Question: I am writing a program in Qt that looks like this:

The main window is my class 'Window : QWidget', it has a 'QGridLayout' containing four other widgets ('Input_Menu : QWidget' and 'Output_Menu : QWidget', and then two 'Canvas : QWidget')
I would like to trigger certain events when the user strikes a key. The problem is, the 'Window' sometimes loses focus (it goes, say to 'Input_Menu', or maybe a button in 'Input_Menu'...)
I have tried the following solutions, but they seem unsatisfactory (and dirty):
1. Give Window the focus whenever it loses it.
2. Tell each widget who could have the focus to trigger Window's KeyPressEvent function (or a clone of it) whenever it receives a keyboard event.
Ideally, I would like that if a widget receives an event (say a keyboard event) and doesn't know what to do with it, it should automatically call its parent's event handler. I would have hoped this to be a default feature of Qt but it doesn't look like it. On the other hand I am really confused about the whole focus thing, I don't really get what's going on. Can someone explain this to me: I have included a 'std::cout << "key pressed" << std::endl;' in my 'Window::KeyPressEvent' function. When I first run my program, it seems the focus is on the top QComboBox in 'Input_Menu': if I hit the Up/Down keys, I navigate in that box and no "key pressed" is showed in my console. If I hit most letters, nothing happens. But if I hit Left/Right keys, I do get a "key pressed" in my console!?
Thanks a lot in advance for your insights.
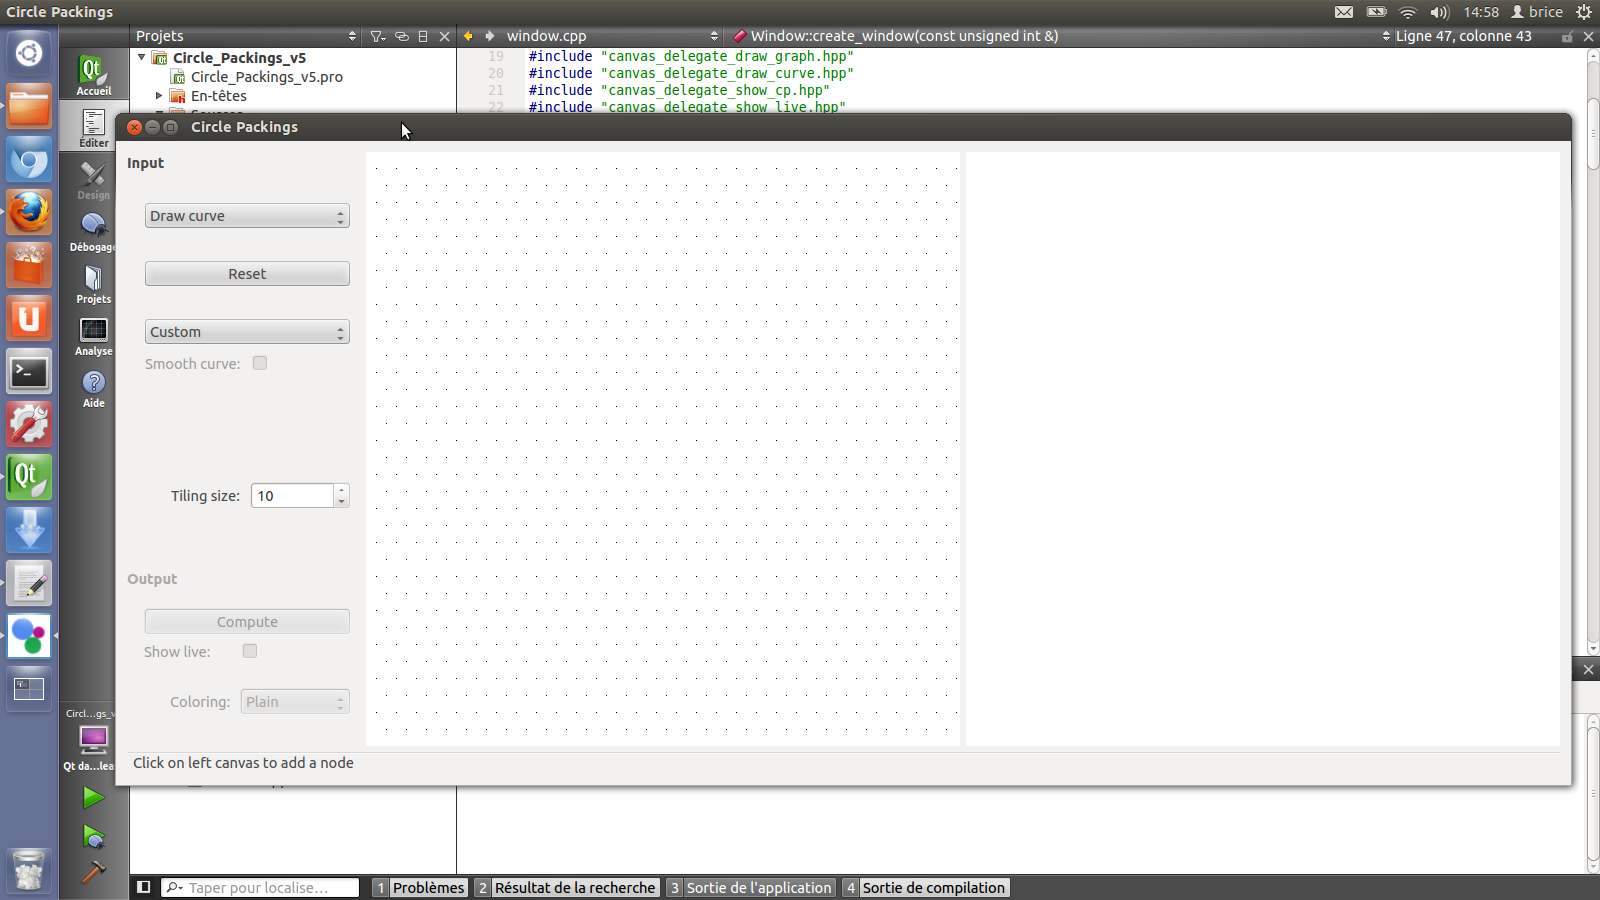
Answer: Actually, I found that for keys that are (such as Shift, Control), Qt supports finding out whether they are pressed.
Eg : 'if(QApplication::keyboardModifiers() == Qt::ShiftModifier)' ...
This is good enough.